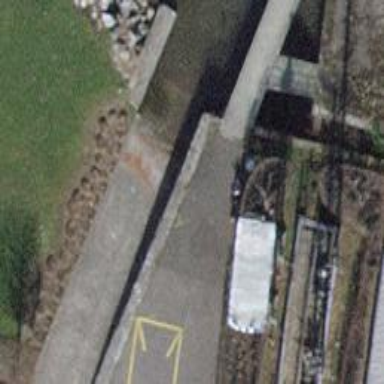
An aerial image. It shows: Slipway on leisure land.